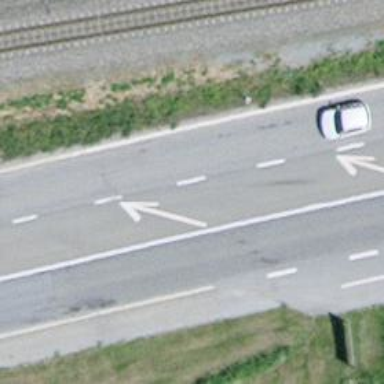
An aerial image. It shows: Primary road with asphalt surface.